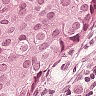
Metastatic tissue present: yes